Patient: sex M, age 42
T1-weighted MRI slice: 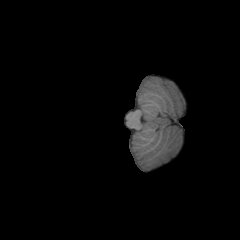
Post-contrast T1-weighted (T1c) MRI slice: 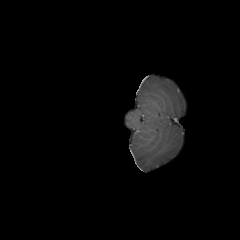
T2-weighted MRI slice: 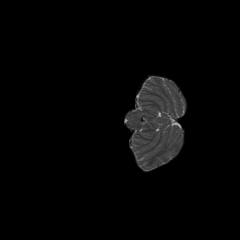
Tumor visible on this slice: no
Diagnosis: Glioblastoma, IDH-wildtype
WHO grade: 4